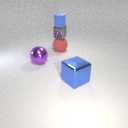
large red rubber sphere behind large blue metal cube